Field crop: tomato
Growth stage: 1
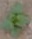
Species: solanum